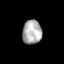
Tissue: prostate
Cell type: Myeloid cells
Senescence score: 0.6914
Nuclear area (px): 458
Mean DAPI intensity: 173.408